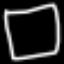
Label: square